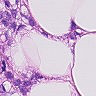
Metastatic tissue present: yes